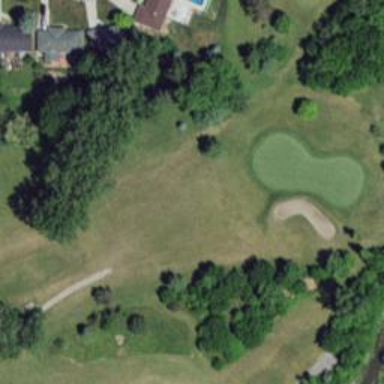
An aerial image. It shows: View of golf hole.